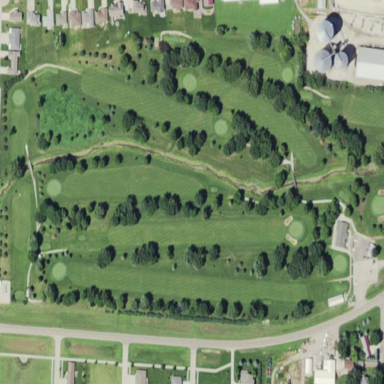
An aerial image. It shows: Golf course surrounded by greenery.